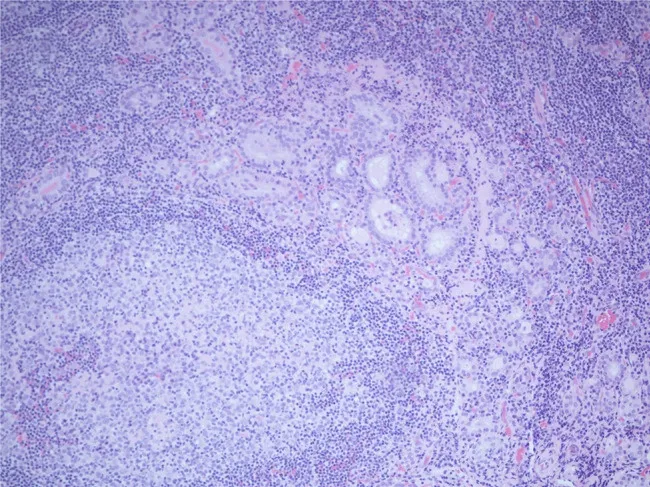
Histopathology image of the thyroid tissue suspicious for PTC.
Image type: pathology (h&e)